Question: I am trying to compare two dates that are being pulled from a database. I am doing this all in ASP .NET mvc.
Here is my Model class:
'''
public DateTime? Date1{ get; set; }
public DateTime? Date2 { get; set; }
'''
Controller:
'''
public ActionResult
{
Hello test = new Hello();
return View(test.getStuff());
}
'''
Views:
'''
@foreach (var item in Model)
{
<td id="date1"> @Html.EditorFor(x => item.Date1)</td>
<td id="date2">@Html.DisplayFor(x => item.Date2)</td>
}
<script type="text/javascript">
$(document).ready(function () {
$("td#date1").bind("change", function () {
var cur_td = $(this).parent("tr#home");
var date2 = cur_td.find("td#date2").text();
console.log(date2);
var date1 = cur_td.find("td#date1").text(); // I don't understand why this is null?
console.log(date1);
if (date1 > date2) {
alert("Outside of the Editor Box");
} else {
alert("Date ok");
}
});
});
'''
HTML:
'''
<input class="text-box single-line" data-val="true" data-val-date="The field date1 must be a date." id="item_date1" name="item.Date1" type="date" value="2017-03-31">
<input class="text-box single-line" data-val="true" data-val-date="The field date1 must be a date." id="item_date1" name="item.Date1" type="date" value="2017-04-20">
'''
This is what the console of Google chrome spits out:
Console:

is shown, but remains blank, so the if statement is always skipping the first condition and goes straight to the else condition. I just want to compare these two dates, but I can't seem to get the date value for . Any work around for this?
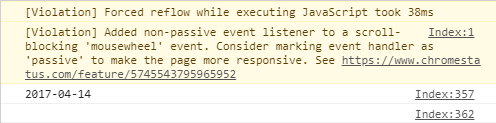
Answer: You have a few issues with your code. First of all, you have hardcoded 'Id' attribute values inside the foreach loop, which will create same Id value for more than one element.
Since you have multiple items you are rendering inside a loop, you should consider using relative methods like 'closest' and 'find'. I would also wrap the tds inside a parent element which you can use to limit the scope when using the relative methods.
I removed the 'Id' attribute and gave a simple date1 and date2 attribute to each tds
'''
<table>
@foreach (var item in Model)
{
<tr>
<td date1> @Html.EditorFor(x => item.Date1)</td>
<td date2>@Html.DisplayFor(x => item.Date2)</td>
</tr>
}
</table>
'''
Now in your script, you can use this attribute to listen to the change event in the 'input' element, use the 2 date values, create 'Date' objects from those strings and do the check.
'''
$(document).ready(function () {
$("td[date1] > input").bind("change", function () {
var $tr = $(this).closest("tr");
var date1 = $(this).val();
var date2 = $tr.find("td[date2]").text();
// Make sure to check date1 and date2 for empty string before trying to parse
var d1 = Date.parse(date1);
var d2 = Date.parse(date2);
if (d1 > d2) {
console.log("Outside of the Editor Box");
} else {
console.log("Date ok");
}
});
});
'''